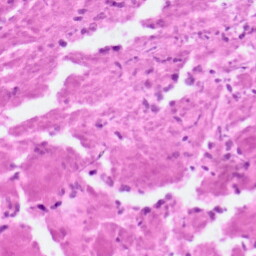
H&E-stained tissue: Pancreatic